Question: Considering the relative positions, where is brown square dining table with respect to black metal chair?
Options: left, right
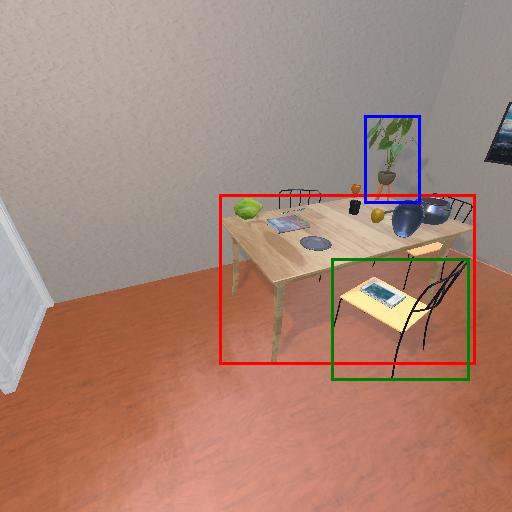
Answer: left